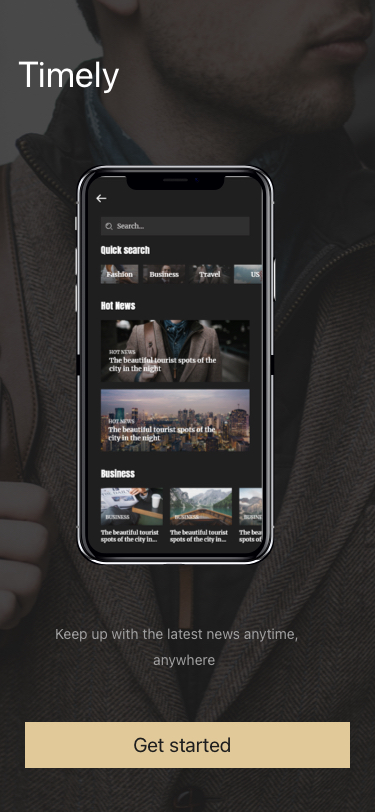
Text in this UI design:
Timely
Keep up with the latest news anytime,
anywhere
Get started